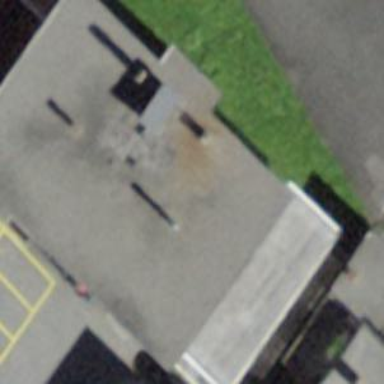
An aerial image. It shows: Building with flat roof.